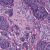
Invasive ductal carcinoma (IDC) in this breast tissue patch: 1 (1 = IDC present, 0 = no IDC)